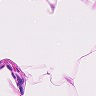
Metastatic tissue present: no